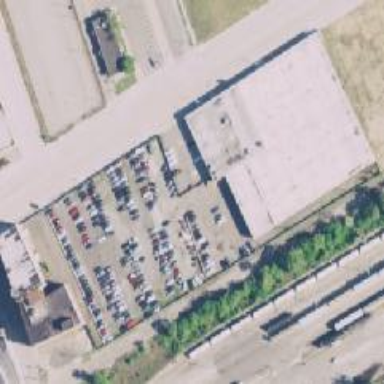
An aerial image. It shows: Parking area with surface.